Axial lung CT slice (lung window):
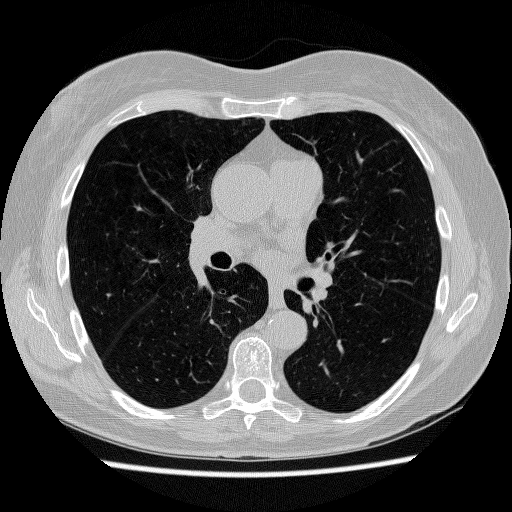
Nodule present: no